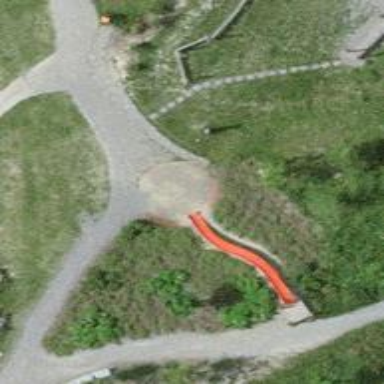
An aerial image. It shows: Playground with slide.